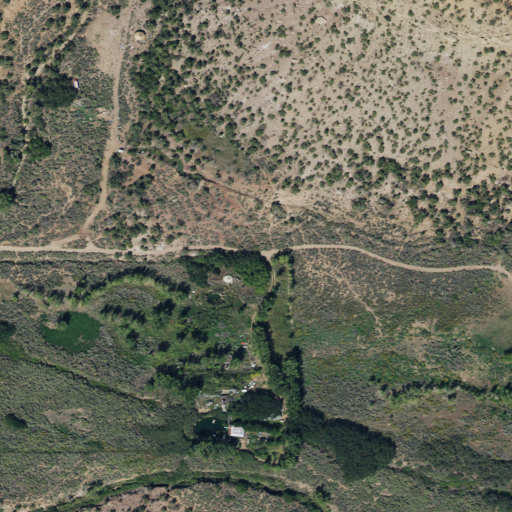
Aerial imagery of depression(s) in Utah named Browns Hole containing evergreen forest, shrub, open development, and woody wetlands